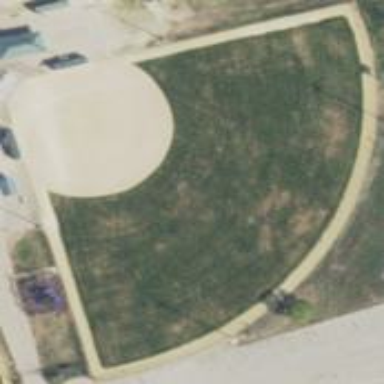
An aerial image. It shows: Baseball pitch for leisure land.